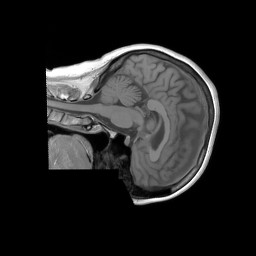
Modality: T1w
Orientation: sagittal
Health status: ill
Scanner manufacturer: siemens
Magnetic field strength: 3 T
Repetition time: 0.4 s
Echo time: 0.00246 s